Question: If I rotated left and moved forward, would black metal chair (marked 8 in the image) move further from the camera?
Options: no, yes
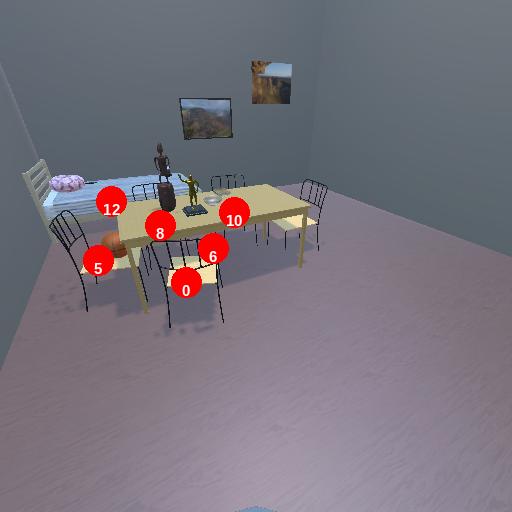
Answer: no